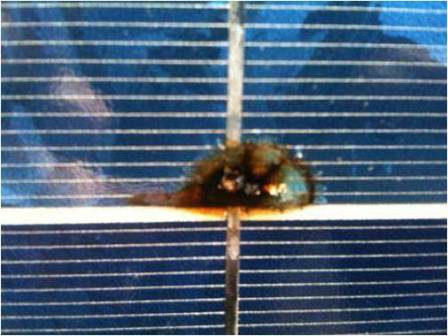
Label: Electrical-damage